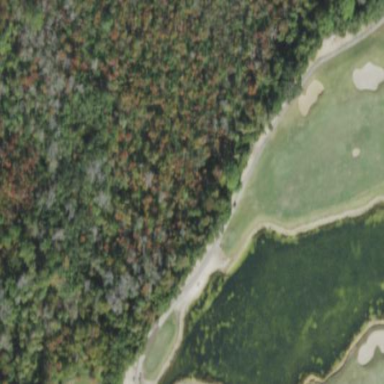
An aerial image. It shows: Golf bunker filled with sandy terrain.